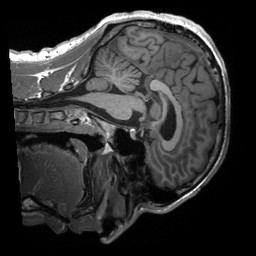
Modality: T1w
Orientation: sagittal
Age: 24
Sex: male
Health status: healthy
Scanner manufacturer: siemens
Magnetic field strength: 3 T
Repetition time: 2.3 s
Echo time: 0.00232 s